Question: I am testing the map kit from Huawei.
The app has been created in App Gallery Connect and I did all the steps.
Other HMS services working just right.
All my dependencies are right.
So, I use a view to represent the map.
The 'onMapReady' is called, view loads, I can interact with the map, add pins, find my location, etc.
But I cant see the map, only blank tiles.
I dont get an error, 'onMapReady' is called just fine.
Also i have tried the demo from Huawei's Github, the result is the same.
I have tried with fragment too, same result.
My 'mapView'
'''
<com.huawei.hms.maps.MapView xmlns:android="http://schemas.android.com/apk/res/android"
xmlns:map="http://schemas.android.com/apk/res-auto"
android:id="@+id/mapView"
android:layout_width="match_parent"
android:layout_height="match_parent"
map:cameraTargetLat="48.893478"
map:cameraTargetLng="2.334595"
map:cameraZoom="8.5"/>
'''
My 'onCreate'
'''
protected void onCreate(Bundle savedInstanceState) {
super.onCreate(savedInstanceState);
setContentView(R.layout.activity_huawei_map_test);
Log.d(TAG, "yo: ");
if (!hasPermissions(this, RUNTIME_PERMISSIONS)) {
ActivityCompat.requestPermissions(this, RUNTIME_PERMISSIONS, 100);
}
mMapView = findViewById(R.id.mapView);
Bundle mapViewBundle = null;
if (savedInstanceState != null) {
mapViewBundle = savedInstanceState.getBundle(MAPVIEW_BUNDLE_KEY);
}
MapsInitializer.setApiKey("");//my key
mMapView.getMapAsync(this);
mMapView.onCreate(mapViewBundle);
'''
My 'onMapReady'
'''
@Override
public void onMapReady(HuaweiMap map) {
//get map instance in a callback method
Log.d(TAG, "onMapReady: ");
hMap = map;
//hMap.setMapType(HuaweiMap.MAP_TYPE_TERRAIN);
hMap.setMyLocationEnabled(true);
hMap.moveCamera(CameraUpdateFactory.newLatLngZoom(new LatLng(48.893478, 2.334595), 10));
Marker mMarker = hMap.addMarker(new MarkerOptions().position(new LatLng(48.893478, 2.334595)));
mMarker.showInfoWindow();
}
'''
The result:

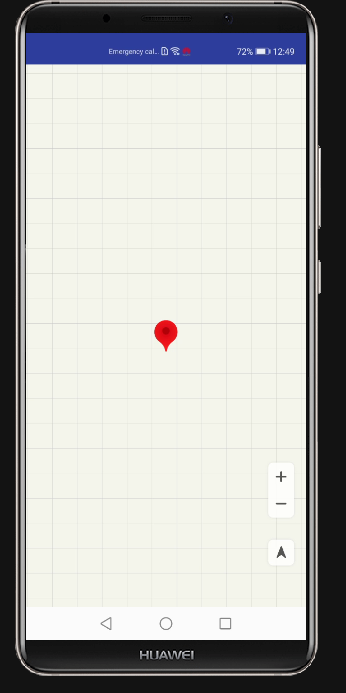
Answer: Thanks for your very detailed question. At first it looked like <URL> already discussed problem but you did not receive any errors.
A common undetected error is that you did not sign your app properly. Try to clone the official <URL> and compile the code from there. You need to sign your app with your own key and provide the corresponding SHA fingerprint on the AGC console.
For reference check out <URL> codelab on how to create a signing certificate.
I've tried the repository I linked above, changed the package name, swaped the App ID, filled in the API Key and added the agconnect json file.
On the AGC console I put in the right SHA fingerprint but signed my app with the wrong key. After rebuilding I was wondering why your error was still occurring. It must have been because the app could not be updated with a different signature which makes sense.
Try uninstalling the app and install a newly signed one again. Hard to tell if that'll fix it for you too but if not it would be nice to have a complete stack trace to trouble shoot.